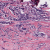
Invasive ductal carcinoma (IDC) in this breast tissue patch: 1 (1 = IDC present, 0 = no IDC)